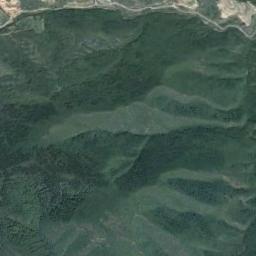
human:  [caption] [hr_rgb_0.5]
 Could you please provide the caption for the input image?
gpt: The mountains are winding and undulating .

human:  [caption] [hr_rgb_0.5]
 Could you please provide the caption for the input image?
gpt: The mountain is full of green plants .

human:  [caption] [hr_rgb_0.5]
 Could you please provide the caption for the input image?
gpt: The folded mountain is covered with dense vegetation and a road goes through the mountain .

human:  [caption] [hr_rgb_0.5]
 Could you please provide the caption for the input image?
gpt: The mountains are covered with yellow dirt .

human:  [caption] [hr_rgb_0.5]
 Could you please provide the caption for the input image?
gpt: There are some ridges on the green mountain .